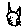
Label: cat